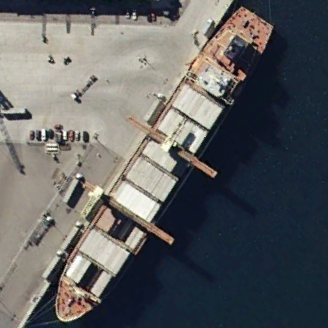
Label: Cargo_ship